Current action and preconditions to check: trajectory_clear

Your task: For each precondition in the list above, predict whether it will hold at this action.

Consider the current scene as observed from the mobile robot's camera, and analyze the predicted future states of all dynamic agents (e.g., people, animals, vehicles, or any moving entities) within the NEXT SECOND.

IMPORTANT: Only answer "very likely" if you are absolutely certain—based on strong, clear evidence—that a dynamic agent will violate the precondition in the predicted future state. Do NOT answer "very likely" for unlikely, ambiguous, or low-probability risks.

Ask yourself for each precondition: Is there a high probability, with clear and convincing evidence, that the predicted future states of any dynamic agent will interfere with the predicted future state of the currently executing action within the NEXT SECOND, causing that precondition to fail?

Assess the risk level based on these predictions. Use "likely" or "very likely" if motions create a clear risk of interference.

Use "neutral" or "improbable" if agents are nearby but their predicted paths are clearly diverging or non-conflicting.

Failure Risk Categories: "very improbable", "improbable", "neutral", "likely", "very likely"

Answer Format: Output ONLY the probability_of_failure value from these categories: "very improbable", "improbable", "neutral", "likely", "very likely"

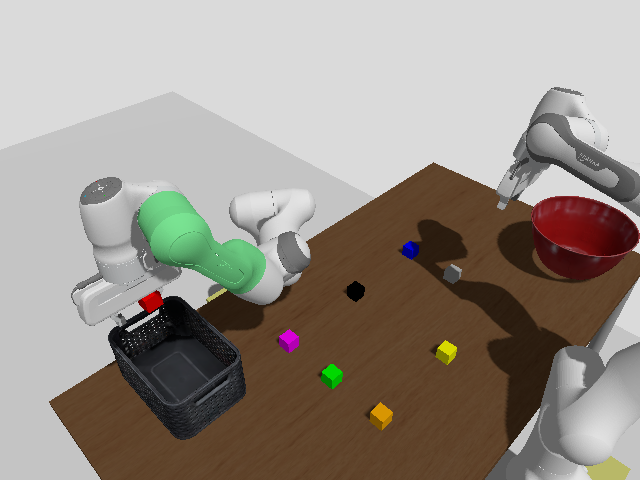

Answer: very improbable